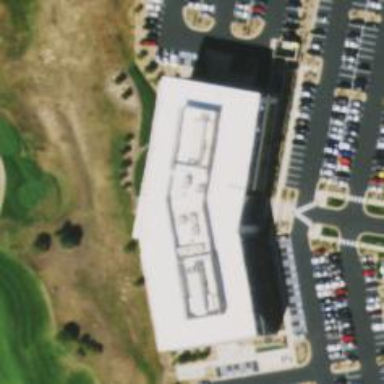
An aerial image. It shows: Commercial building.